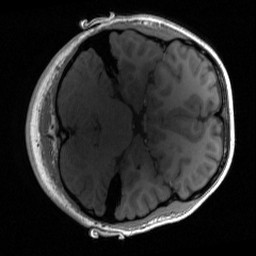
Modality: T1w
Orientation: axial
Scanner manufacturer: siemens
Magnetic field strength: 3 T
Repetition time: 2 s
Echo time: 0.0022 s